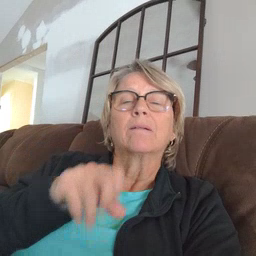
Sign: donkey